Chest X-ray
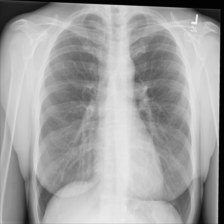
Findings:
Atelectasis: negative
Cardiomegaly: negative
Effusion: negative
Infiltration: negative
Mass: negative
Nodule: negative
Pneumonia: negative
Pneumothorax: negative
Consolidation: negative
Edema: negative
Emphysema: negative
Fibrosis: negative
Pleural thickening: negative
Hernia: negative